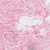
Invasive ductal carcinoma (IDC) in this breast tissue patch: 0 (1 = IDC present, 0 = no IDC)